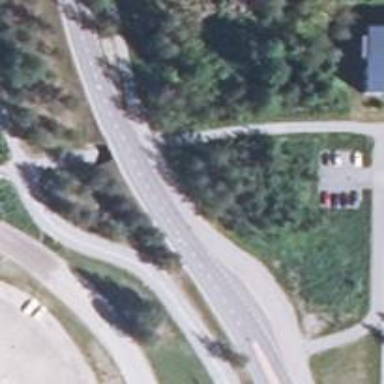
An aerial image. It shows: Asphalt cycleway.